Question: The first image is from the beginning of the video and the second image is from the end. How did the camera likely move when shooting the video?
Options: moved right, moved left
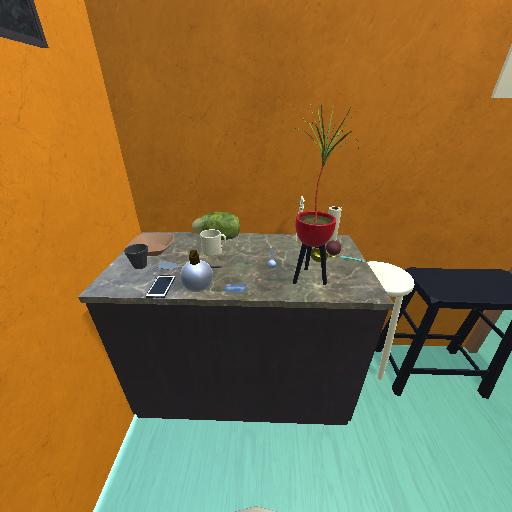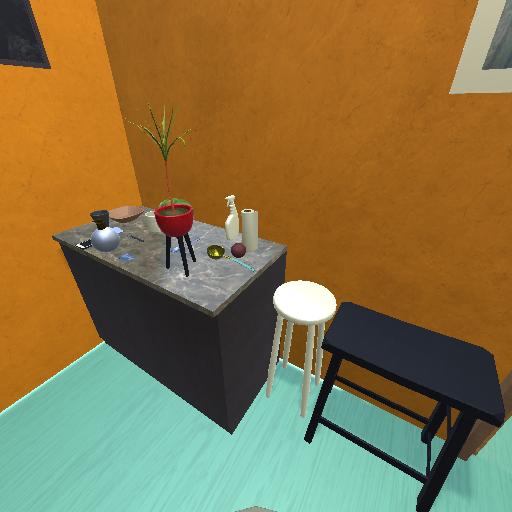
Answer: moved right